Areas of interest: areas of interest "Park and greenspace"
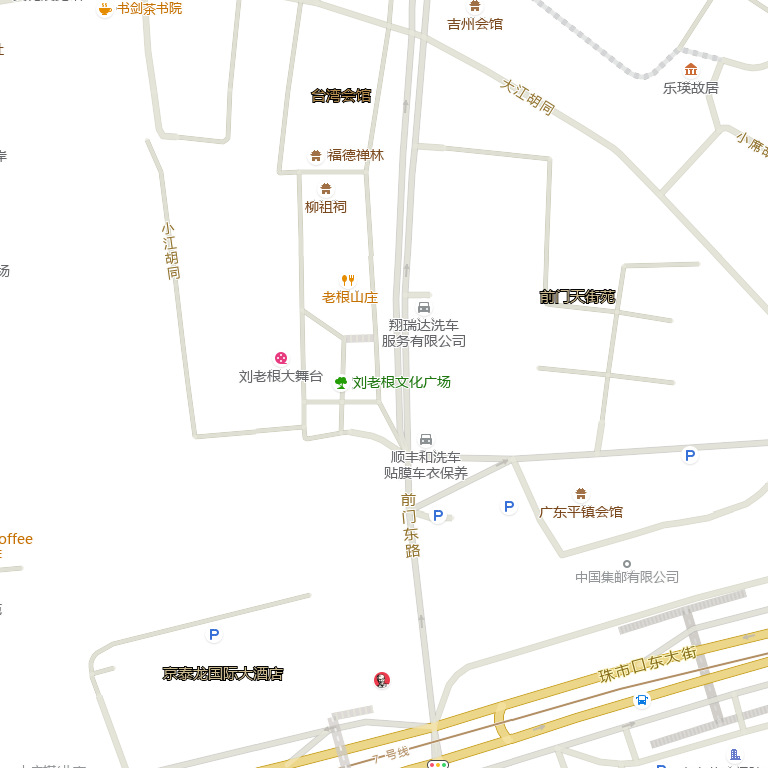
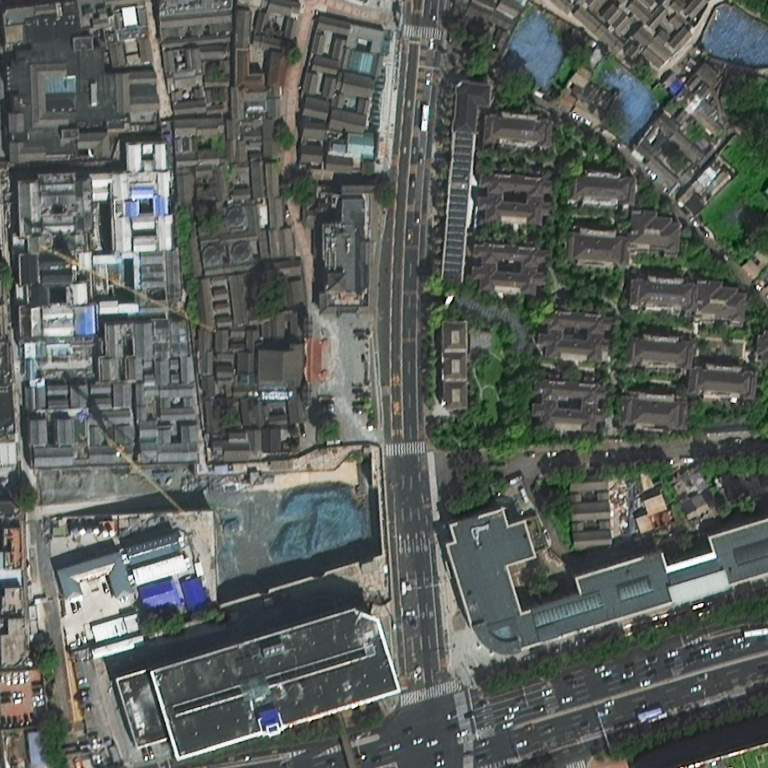